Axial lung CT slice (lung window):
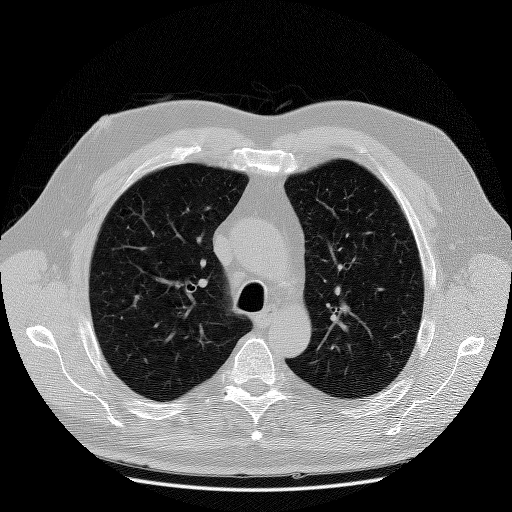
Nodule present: no